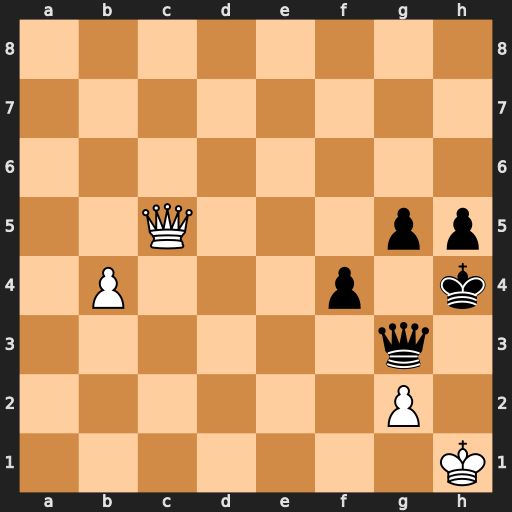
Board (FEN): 8/8/8/2Q3pp/1P3p1k/6q1/6P1/7K
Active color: w
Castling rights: -
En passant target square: -
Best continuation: b5 Qe1+ Qg1